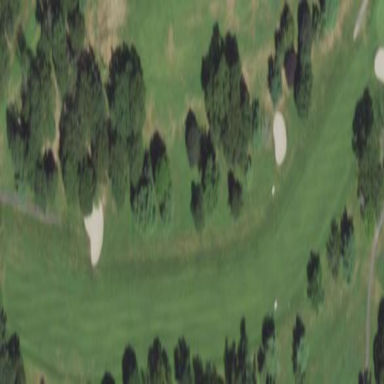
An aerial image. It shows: Grassy area designated as golf fairway.